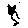
Label: cat